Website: walmart
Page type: delivery-shipping
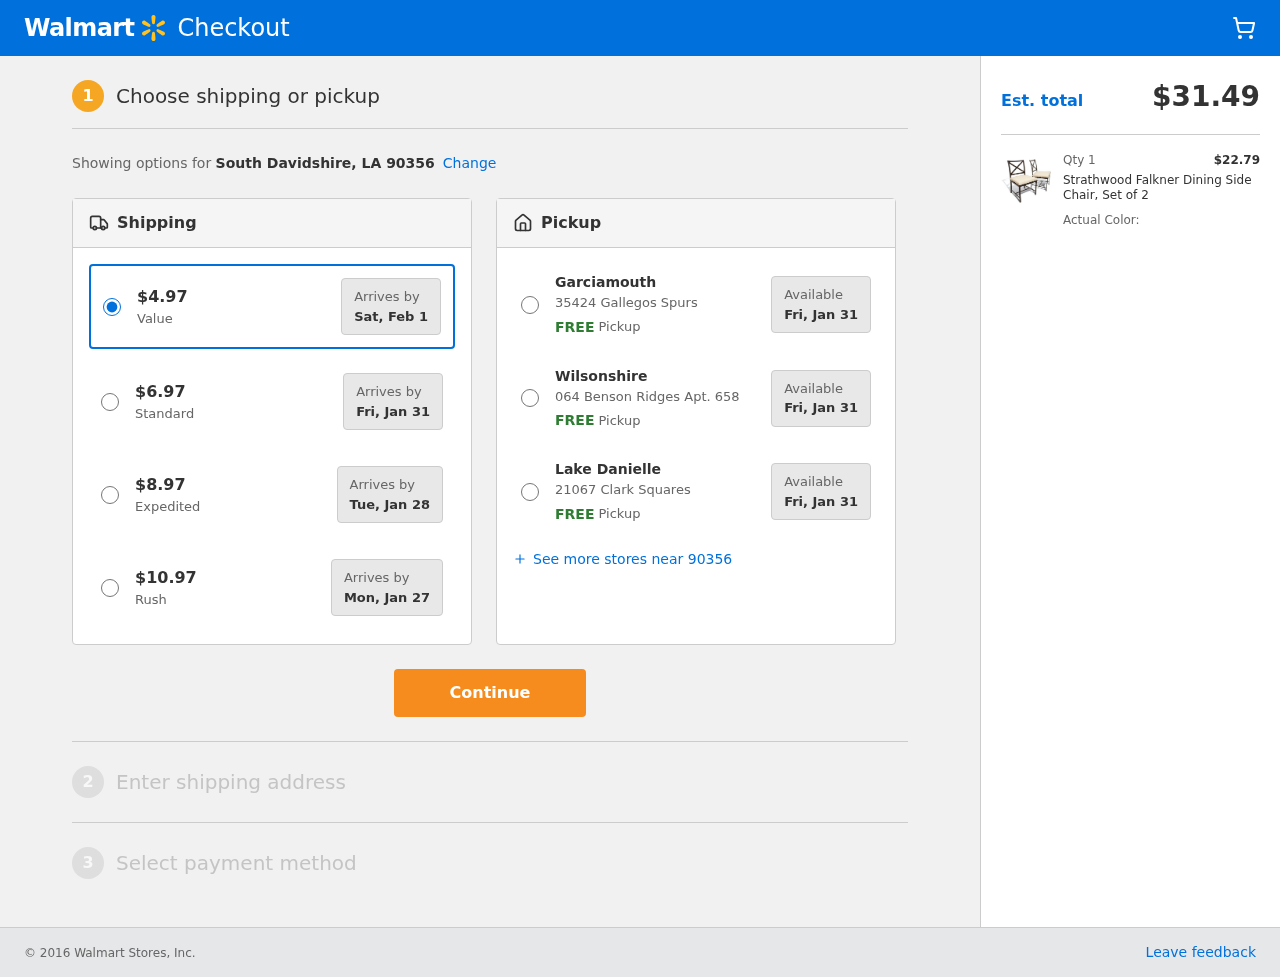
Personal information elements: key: PII_CITY_STATE_ZIP
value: South Davidshire, LA 90356
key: PII_LOCATION1_CITY
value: Garciamouth
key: PII_LOCATION1_STREET
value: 35424 Gallegos Spurs
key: PII_LOCATION2_CITY
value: Wilsonshire
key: PII_LOCATION2_STREET
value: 064 Benson Ridges Apt. 658
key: PII_LOCATION3_CITY
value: Lake Danielle
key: PII_LOCATION3_STREET
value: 21067 Clark Squares
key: PII_POSTCODE
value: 90356
Product elements: key: PRODUCT1_NAME
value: Strathwood Falkner Dining Side Chair, Set of 2
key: PRODUCT1_PRICE
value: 22.79
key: PRODUCT1_QUANTITY
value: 1
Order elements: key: ORDER_SHIPPING_COST
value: $4.97
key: ORDER_SHIPPING_COST
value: $6.97
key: ORDER_SHIPPING_COST
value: $8.97
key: ORDER_SHIPPING_COST
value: $10.97
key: ORDER_DELIVERY_DATE
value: Sat, Feb 1
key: ORDER_DELIVERY_DATE
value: Fri, Jan 31
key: ORDER_DELIVERY_DATE
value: Tue, Jan 28
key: ORDER_DELIVERY_DATE
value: Mon, Jan 27
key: ORDER_TOTAL
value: $31.49